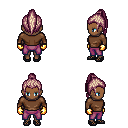
a pixel art fantasy rpg character, female body template, human, dark skin, brown long-sleeve shirt, magenta pants, white blonde long topknot hairstyle, gold gloves, ghillies, four views (front, back, left, right), 2x2 character sprite sheet, small pixel art, hard edges, no anti-aliasing